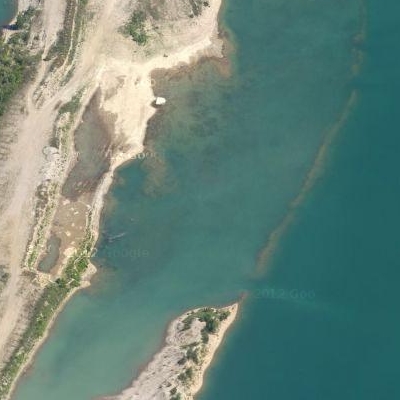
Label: RiverLake